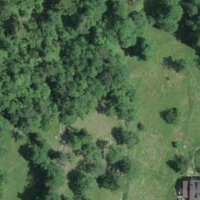
EUNIS habitat code: 24
Species observed at this site:
Orchis pallens